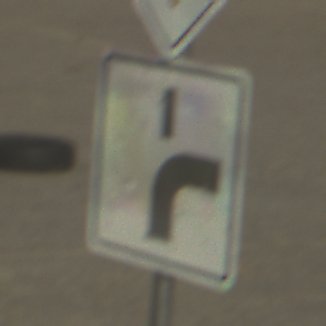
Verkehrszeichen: VerlaufVorfahrtsstrasse8
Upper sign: Vorfahrtsstrasse
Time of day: MorningAfternoon
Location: Outdoor (RoadRail)
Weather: PartlyCloudy
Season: NotSpecified
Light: Natural